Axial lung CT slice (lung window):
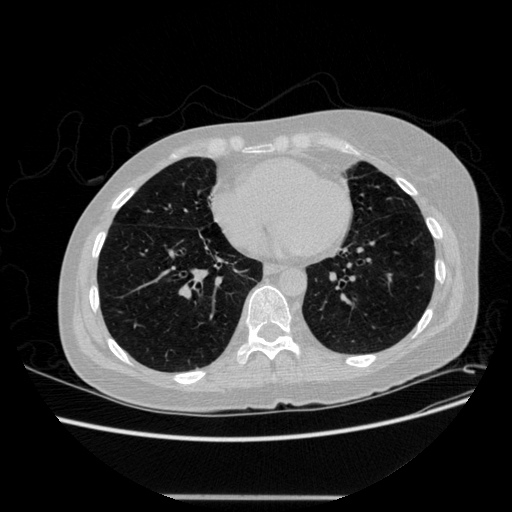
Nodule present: no